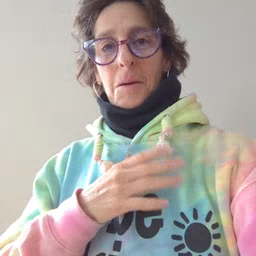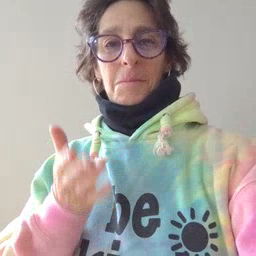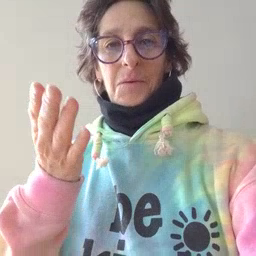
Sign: boat